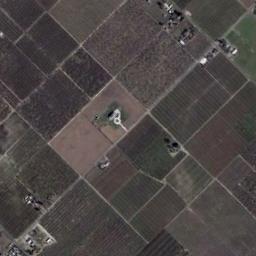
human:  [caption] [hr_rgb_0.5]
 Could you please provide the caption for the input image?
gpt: There are rectangular farmlands of varying sizes .

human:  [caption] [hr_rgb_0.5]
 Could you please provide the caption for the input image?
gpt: Many neatly arranged green and brown mixed sized rectangular farm fields .

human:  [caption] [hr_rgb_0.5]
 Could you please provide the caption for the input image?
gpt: There are some bare rectangular farmland .

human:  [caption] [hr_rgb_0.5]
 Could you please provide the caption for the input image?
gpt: Some khaki rectangular farmlands of different sizes are arranged in neat rows and some houses are surrounded by these farmlands .

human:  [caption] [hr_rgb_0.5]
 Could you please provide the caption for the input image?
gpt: There are some brown rectangular farmlands of different sizes .